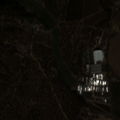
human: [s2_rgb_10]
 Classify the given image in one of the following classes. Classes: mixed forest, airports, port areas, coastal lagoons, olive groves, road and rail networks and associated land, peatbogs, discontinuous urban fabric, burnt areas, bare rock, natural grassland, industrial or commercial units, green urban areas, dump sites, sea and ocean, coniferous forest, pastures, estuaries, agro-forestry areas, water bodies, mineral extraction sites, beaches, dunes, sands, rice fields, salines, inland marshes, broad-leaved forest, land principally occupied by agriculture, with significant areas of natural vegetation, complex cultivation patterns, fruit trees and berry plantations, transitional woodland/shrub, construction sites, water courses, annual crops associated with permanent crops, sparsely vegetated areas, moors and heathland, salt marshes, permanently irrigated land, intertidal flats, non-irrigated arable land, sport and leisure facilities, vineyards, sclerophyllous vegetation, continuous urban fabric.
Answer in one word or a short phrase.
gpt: non-irrigated arable land, permanently irrigated land, olive groves, agro-forestry areas, broad-leaved forest